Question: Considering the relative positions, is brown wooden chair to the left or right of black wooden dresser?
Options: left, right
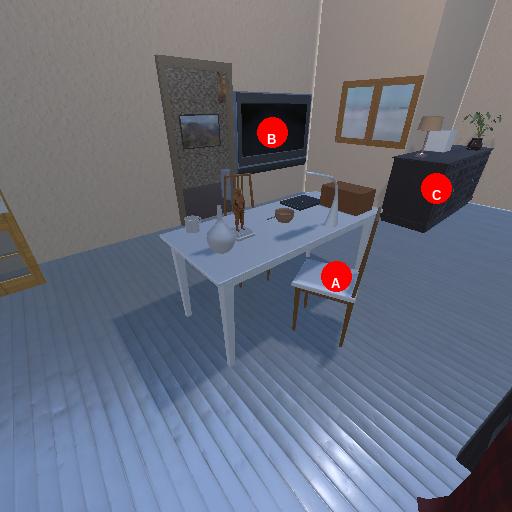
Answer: left